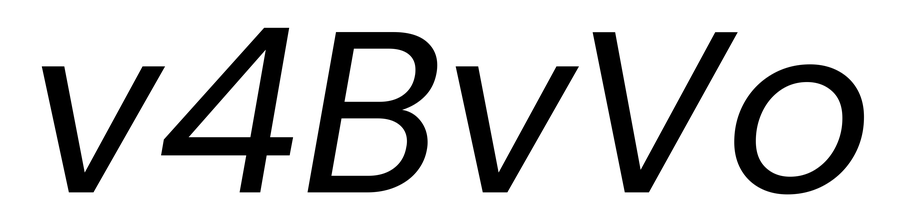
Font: Poppins-Italic